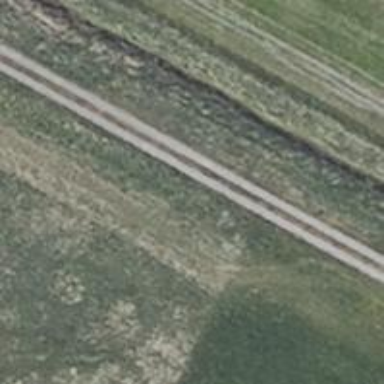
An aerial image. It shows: Track road with grade1 tracktype. The road has concrete lanes.